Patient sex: F
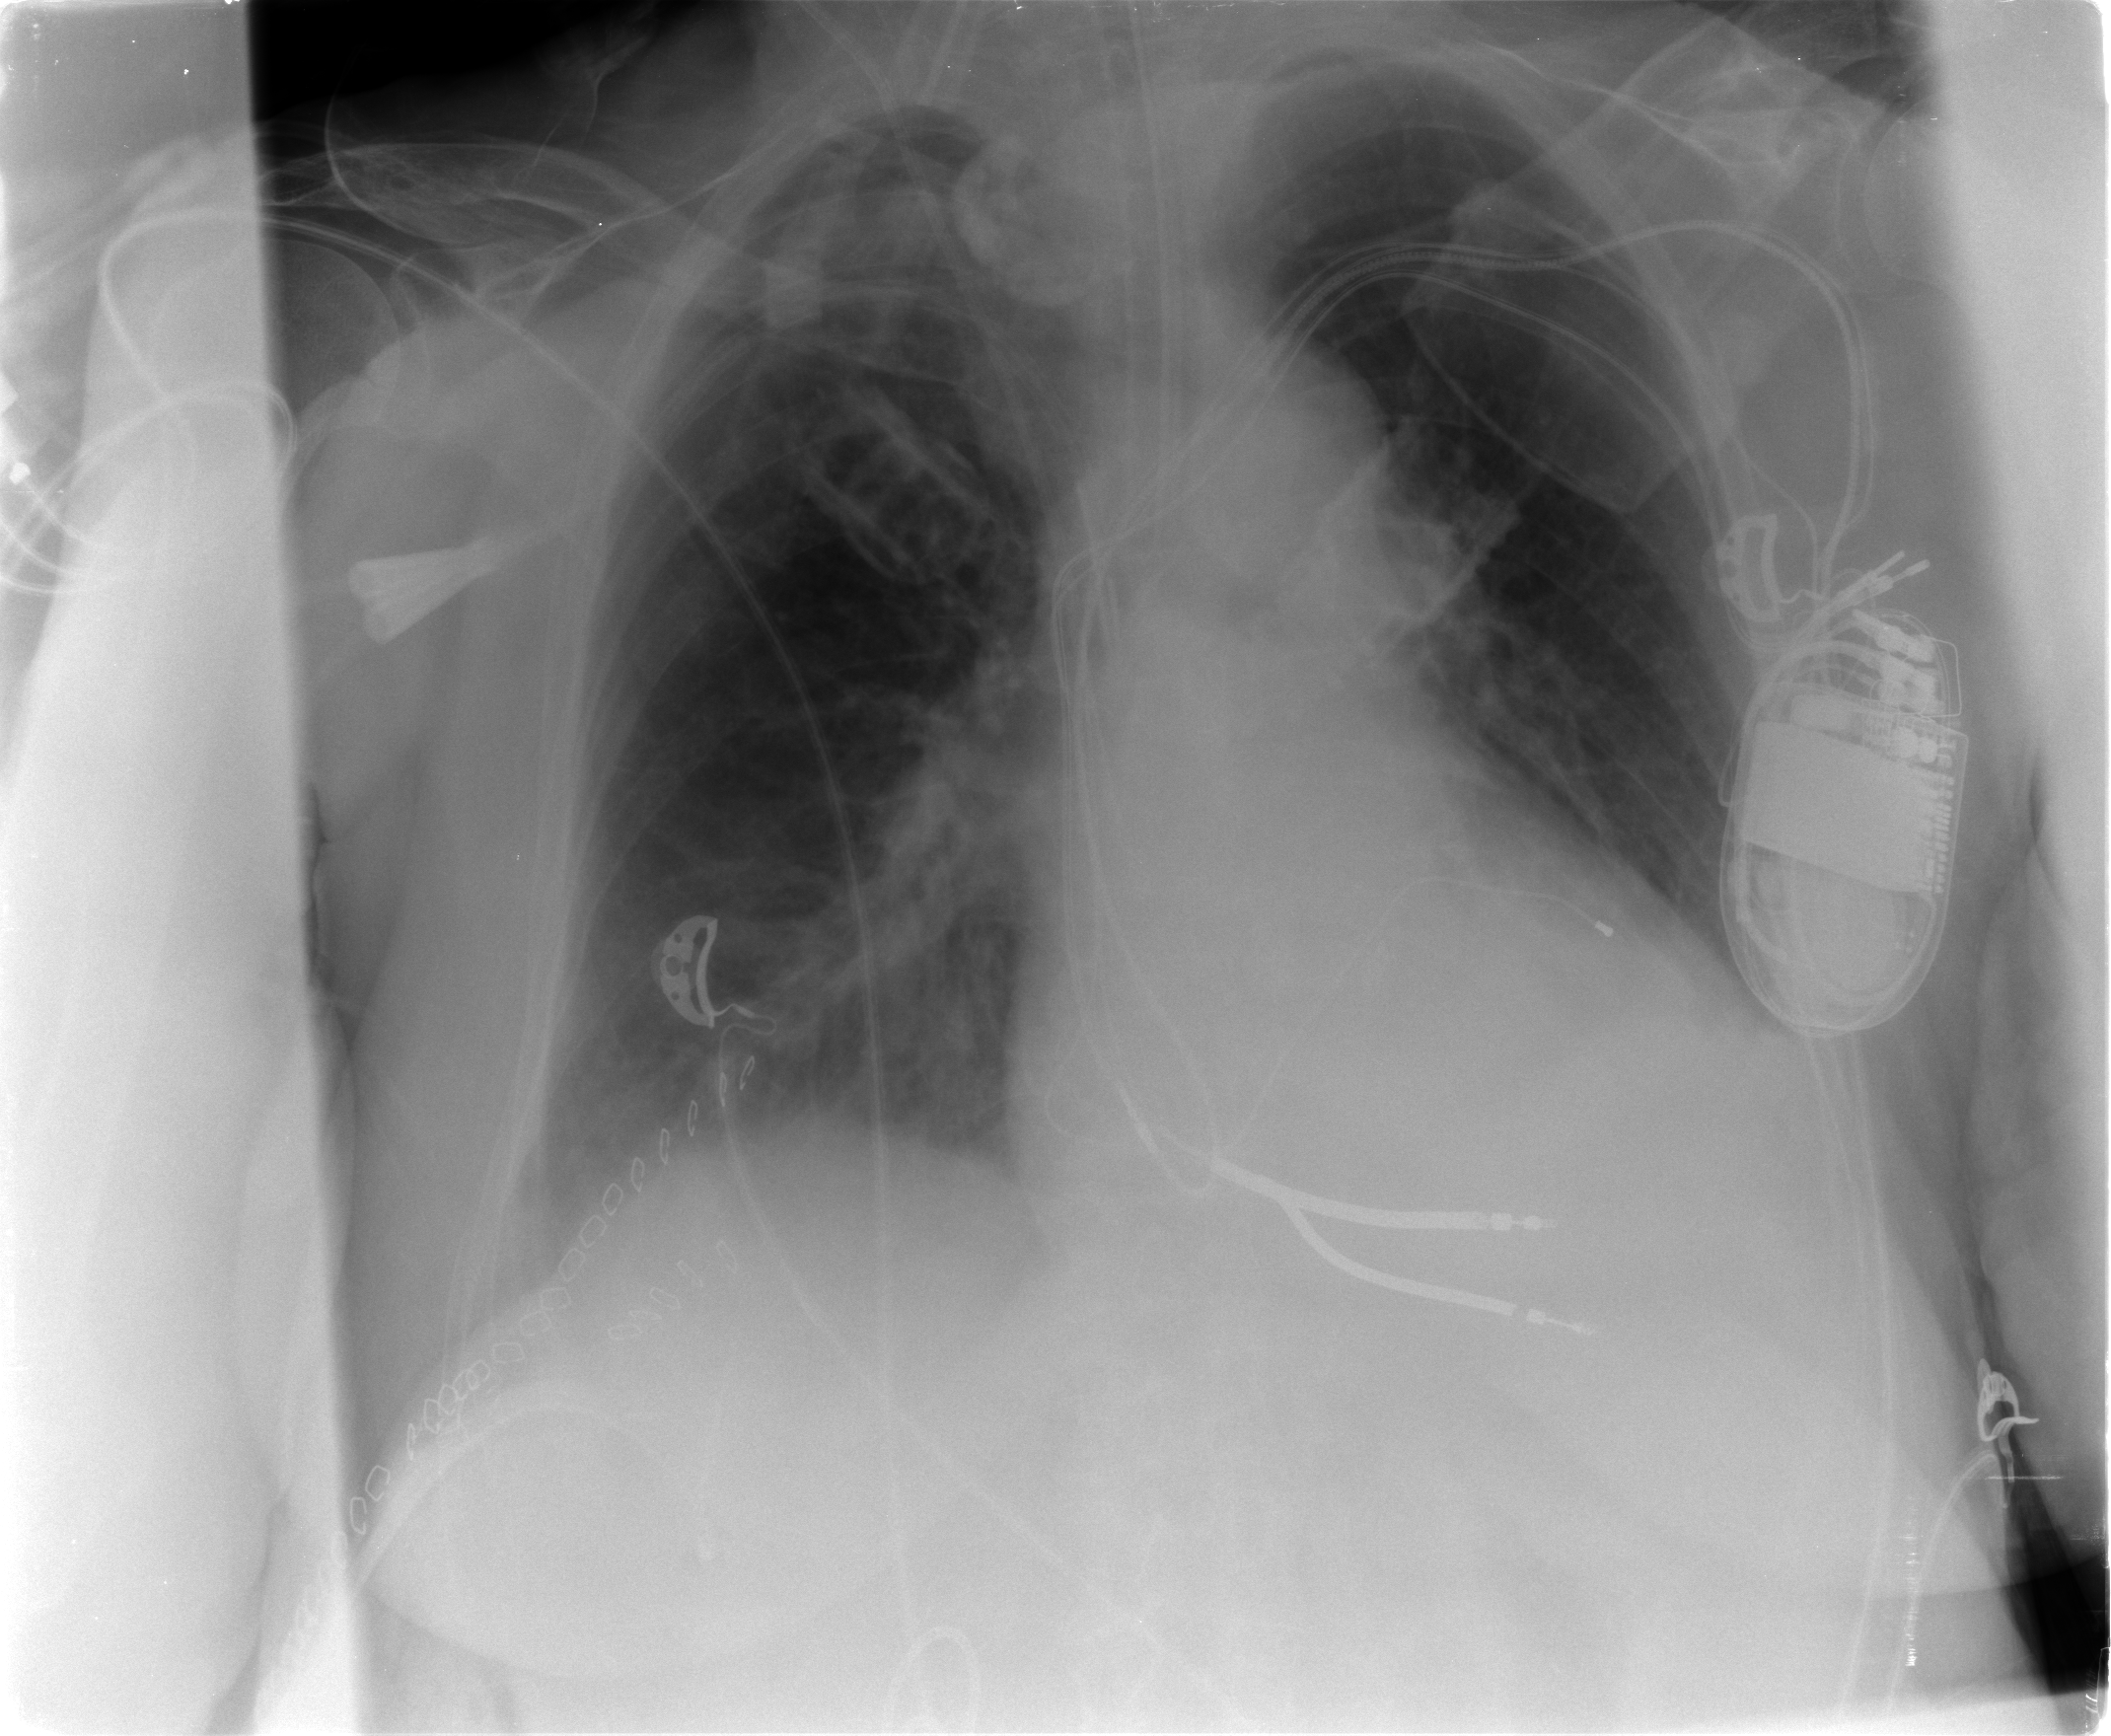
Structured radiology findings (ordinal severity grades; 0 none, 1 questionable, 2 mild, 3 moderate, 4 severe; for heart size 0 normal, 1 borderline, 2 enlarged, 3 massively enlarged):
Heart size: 0
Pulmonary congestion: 2
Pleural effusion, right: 2
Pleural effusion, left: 1
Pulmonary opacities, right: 1
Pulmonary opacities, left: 0
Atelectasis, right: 2
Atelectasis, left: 0